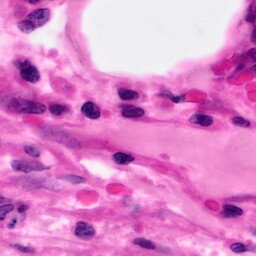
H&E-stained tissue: Pancreatic